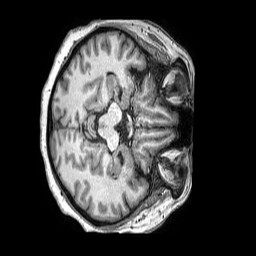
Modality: T1w
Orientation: axial
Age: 51
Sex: female
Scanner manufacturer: philips
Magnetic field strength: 3 T
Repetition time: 0.006795 s
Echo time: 0.003123 s